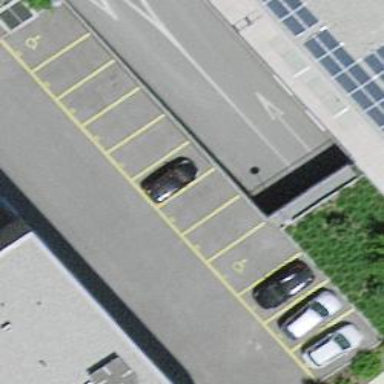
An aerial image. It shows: Parking area with asphalt surface.